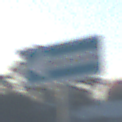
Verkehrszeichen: EinbahnstrasseLinksweisend
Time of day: Dawn
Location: Outdoor (Nature)
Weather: Clear
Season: NotSpecified
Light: Natural